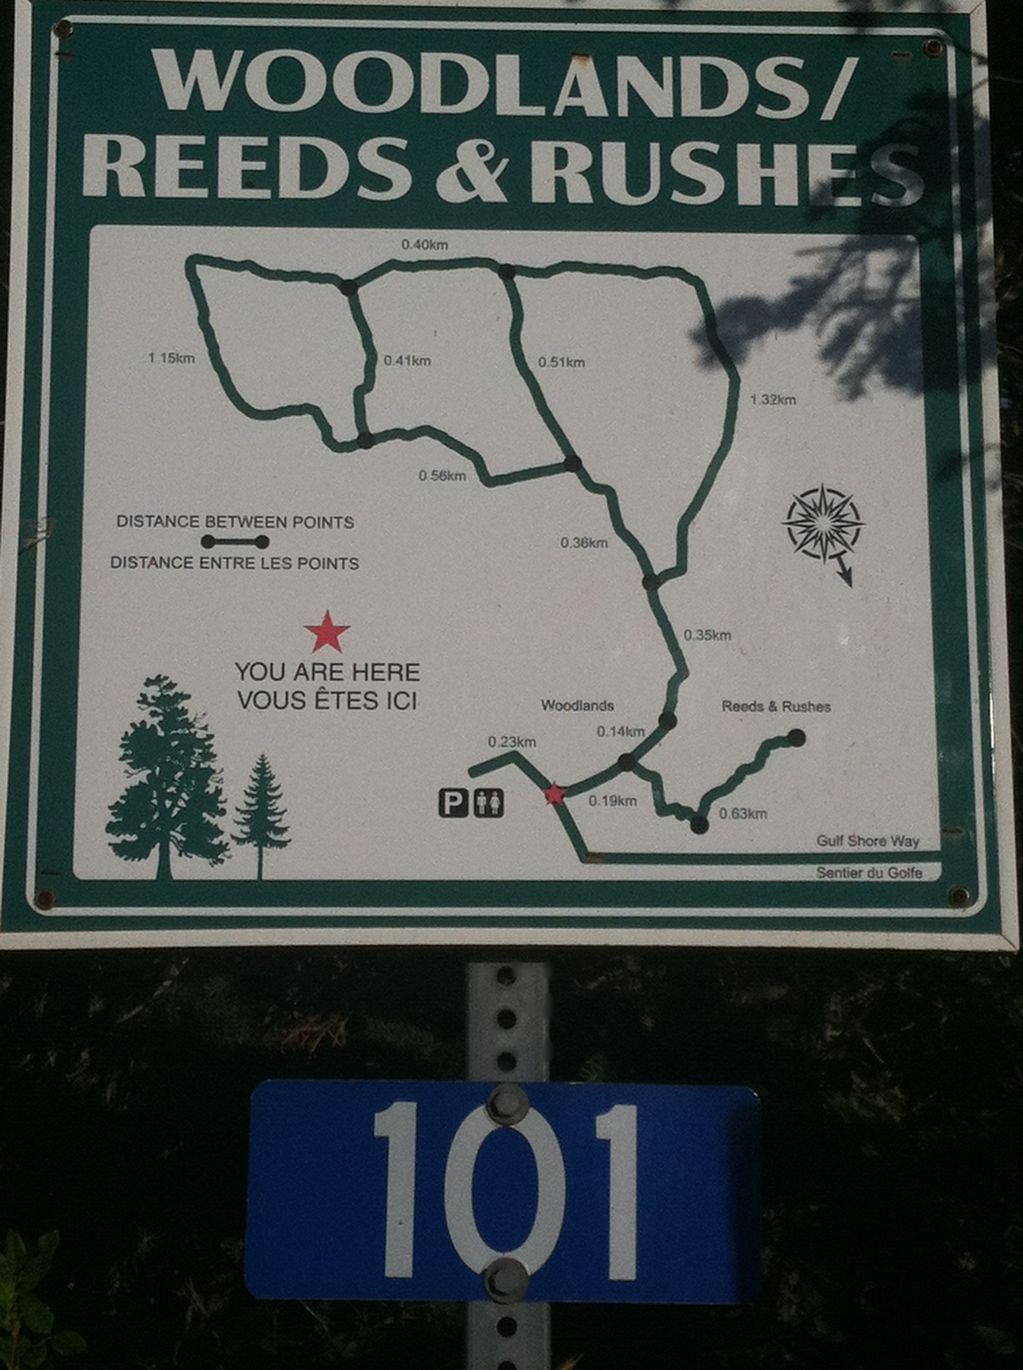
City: charlottetown